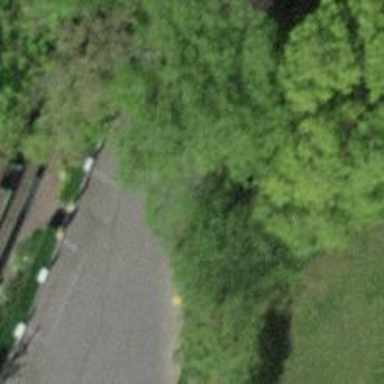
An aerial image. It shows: Road with steps.